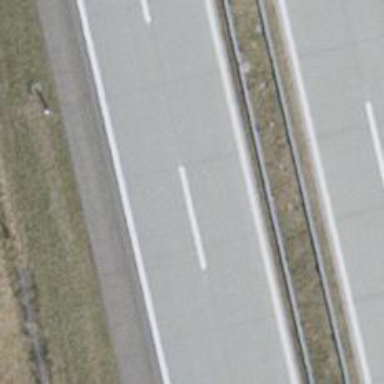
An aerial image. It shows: Asphalt motorway.